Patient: sex F, age 54
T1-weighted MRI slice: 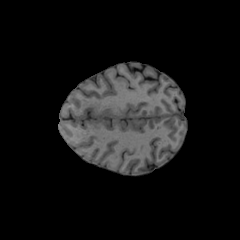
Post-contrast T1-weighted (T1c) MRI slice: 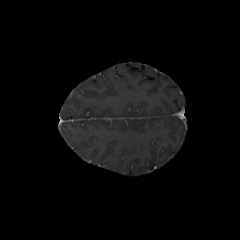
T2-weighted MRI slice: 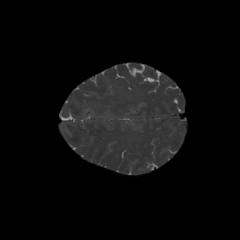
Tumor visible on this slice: no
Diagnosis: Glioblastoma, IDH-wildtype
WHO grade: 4